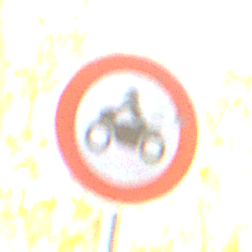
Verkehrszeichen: VerbotKraftraeder
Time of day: Midday
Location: Outdoor (Urban)
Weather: Clear
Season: NotSpecified
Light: Natural